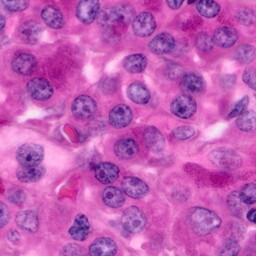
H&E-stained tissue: Pancreatic